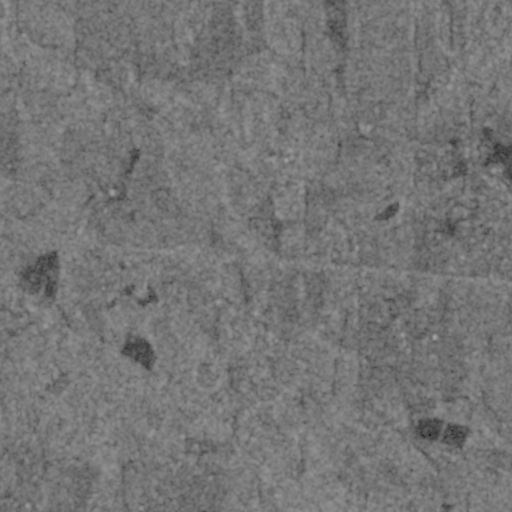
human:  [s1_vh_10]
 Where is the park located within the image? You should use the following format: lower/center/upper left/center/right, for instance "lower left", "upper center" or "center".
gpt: The park is located in the center right of the image.
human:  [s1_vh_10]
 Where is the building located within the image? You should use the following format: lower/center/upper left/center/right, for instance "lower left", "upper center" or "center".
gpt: The building is located in the center right of the image.
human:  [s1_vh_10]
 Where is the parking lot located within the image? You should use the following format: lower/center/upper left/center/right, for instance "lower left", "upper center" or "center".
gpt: There is no parking lot in the image.

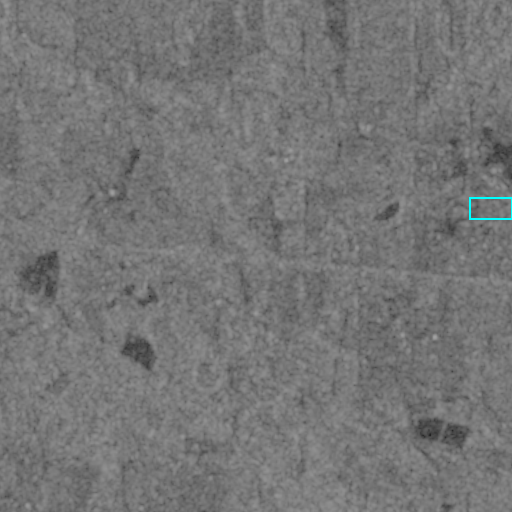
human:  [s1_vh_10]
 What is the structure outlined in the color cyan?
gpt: The structure outlined in cyan is a park.
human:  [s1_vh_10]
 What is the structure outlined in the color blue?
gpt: There is no blue outline.